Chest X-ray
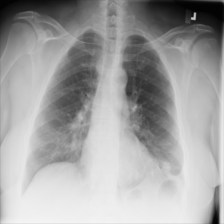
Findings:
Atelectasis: positive
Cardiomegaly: negative
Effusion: positive
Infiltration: negative
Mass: negative
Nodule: negative
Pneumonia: negative
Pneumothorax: negative
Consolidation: negative
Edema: negative
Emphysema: negative
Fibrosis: negative
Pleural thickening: negative
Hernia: negative